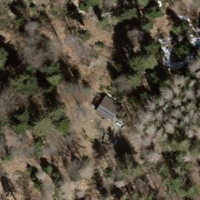
EUNIS habitat code: 43
Species observed at this site:
Vincetoxicum hirundinaria
Larix decidua